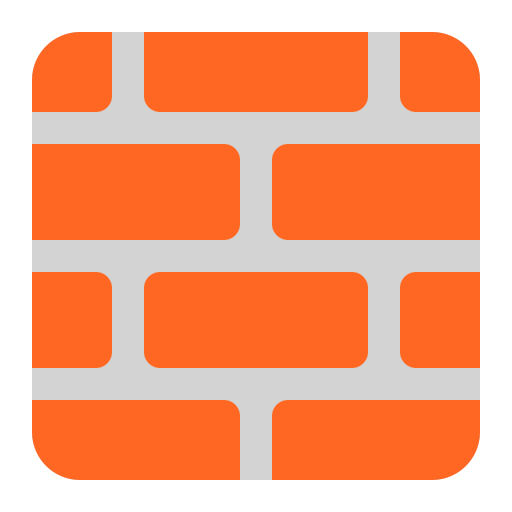
brick flat